Aerial crown-view tile of a tropical tree (Barro Colorado Island, Panama), acquired 20240611:
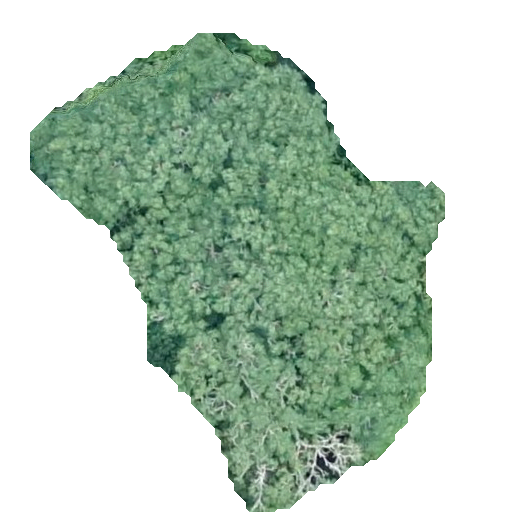
Species: Tabebuia rosea
GBIF accepted scientific name: Tabebuia rosea
Crown area: 181.559 m²